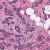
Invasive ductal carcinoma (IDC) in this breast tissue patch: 1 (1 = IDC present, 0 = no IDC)